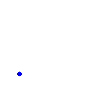
Particle: pion